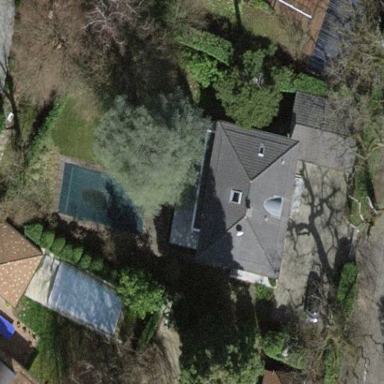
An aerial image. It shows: Garden surrounded by fence.